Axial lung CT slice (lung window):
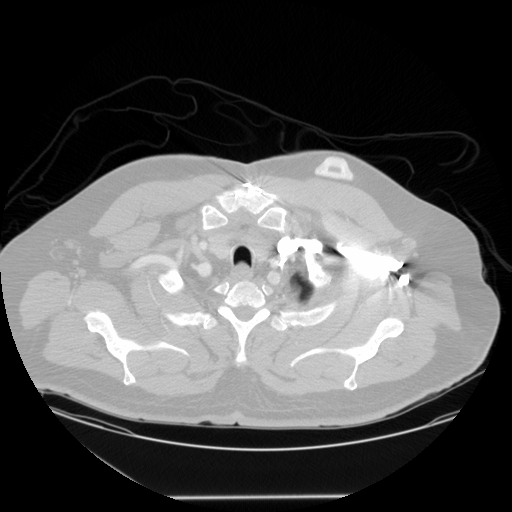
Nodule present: no